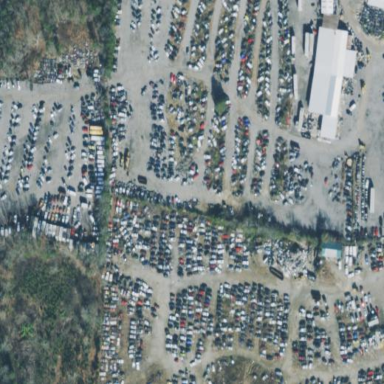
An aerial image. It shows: Scrap yard located in industrial area.